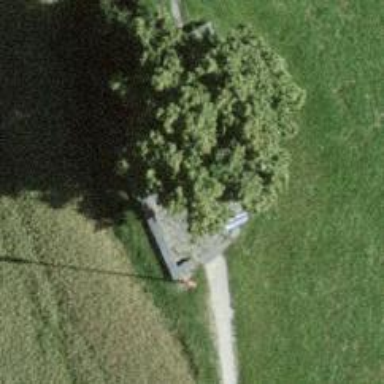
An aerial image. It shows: Bench.